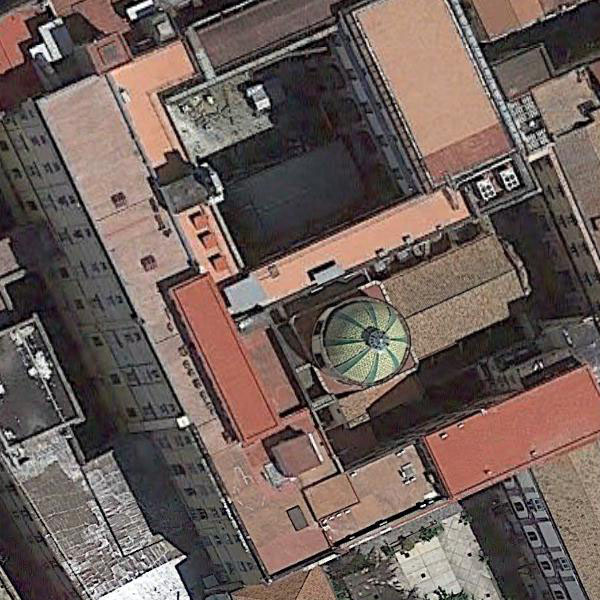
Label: Church